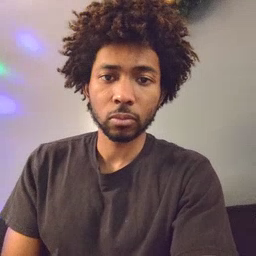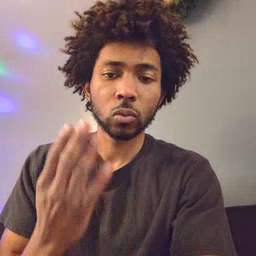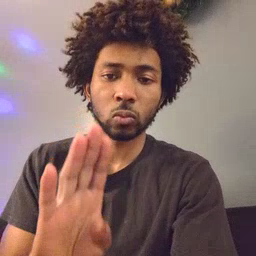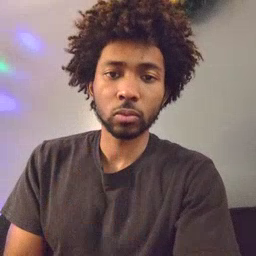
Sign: close